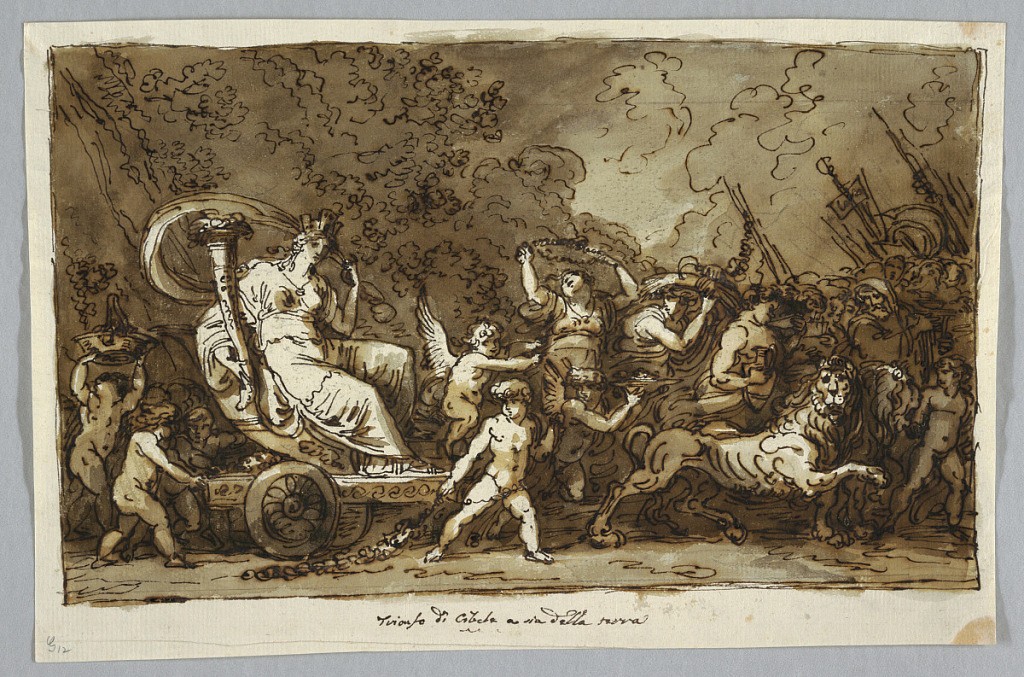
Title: Drawing
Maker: Felice Giani, Italian, 1758–1823
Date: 1790-1800
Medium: Pen and brown ink, yellow-brown and gray-brown wash over black chalk. Paper
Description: The procession of priests, soldiers, bacchic and bucolic people of putti and children is directed toward right. Children accompany the two-wheeled carriage with Cybele, which is drawn by two lions which are led by a boy.